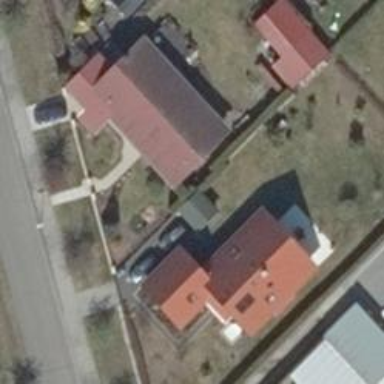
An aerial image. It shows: Detached building.